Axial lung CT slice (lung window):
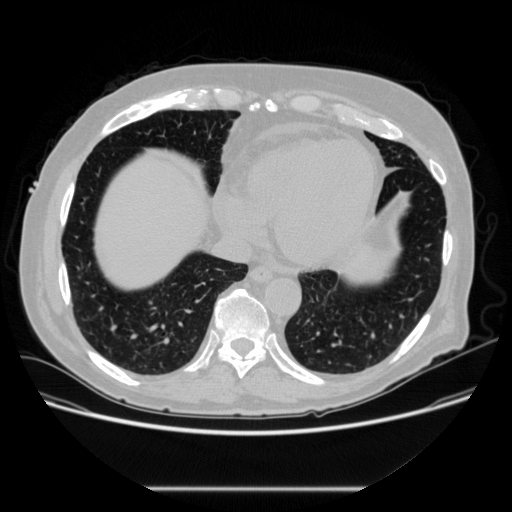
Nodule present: no